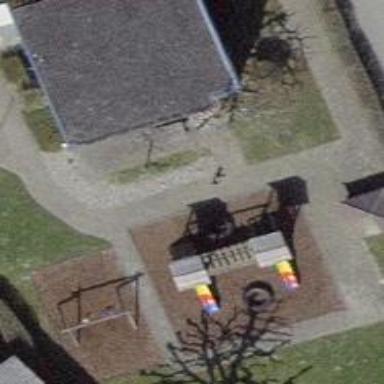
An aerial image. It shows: Playground area for leisure land.